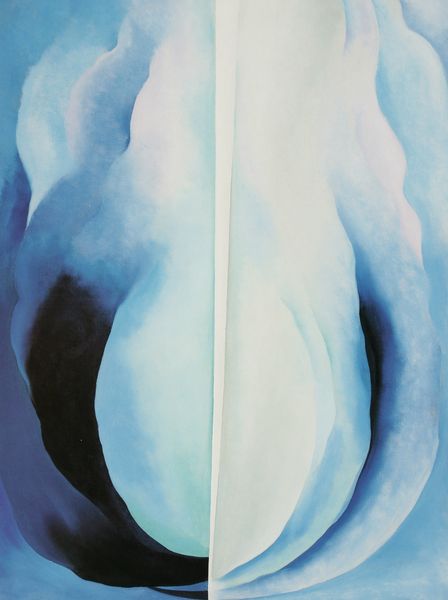
Titel: Abstraction, Blue
Künstler: Georgia O'Keeffe
Standort: New York
Institution: The Museum of Modern Art
Schlagwörter: blau, weiß, blume, schwarz, blüte, eis, abstrakt, formen, form, dyptichon, o'eeffe, georgia o'eeffe